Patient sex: M
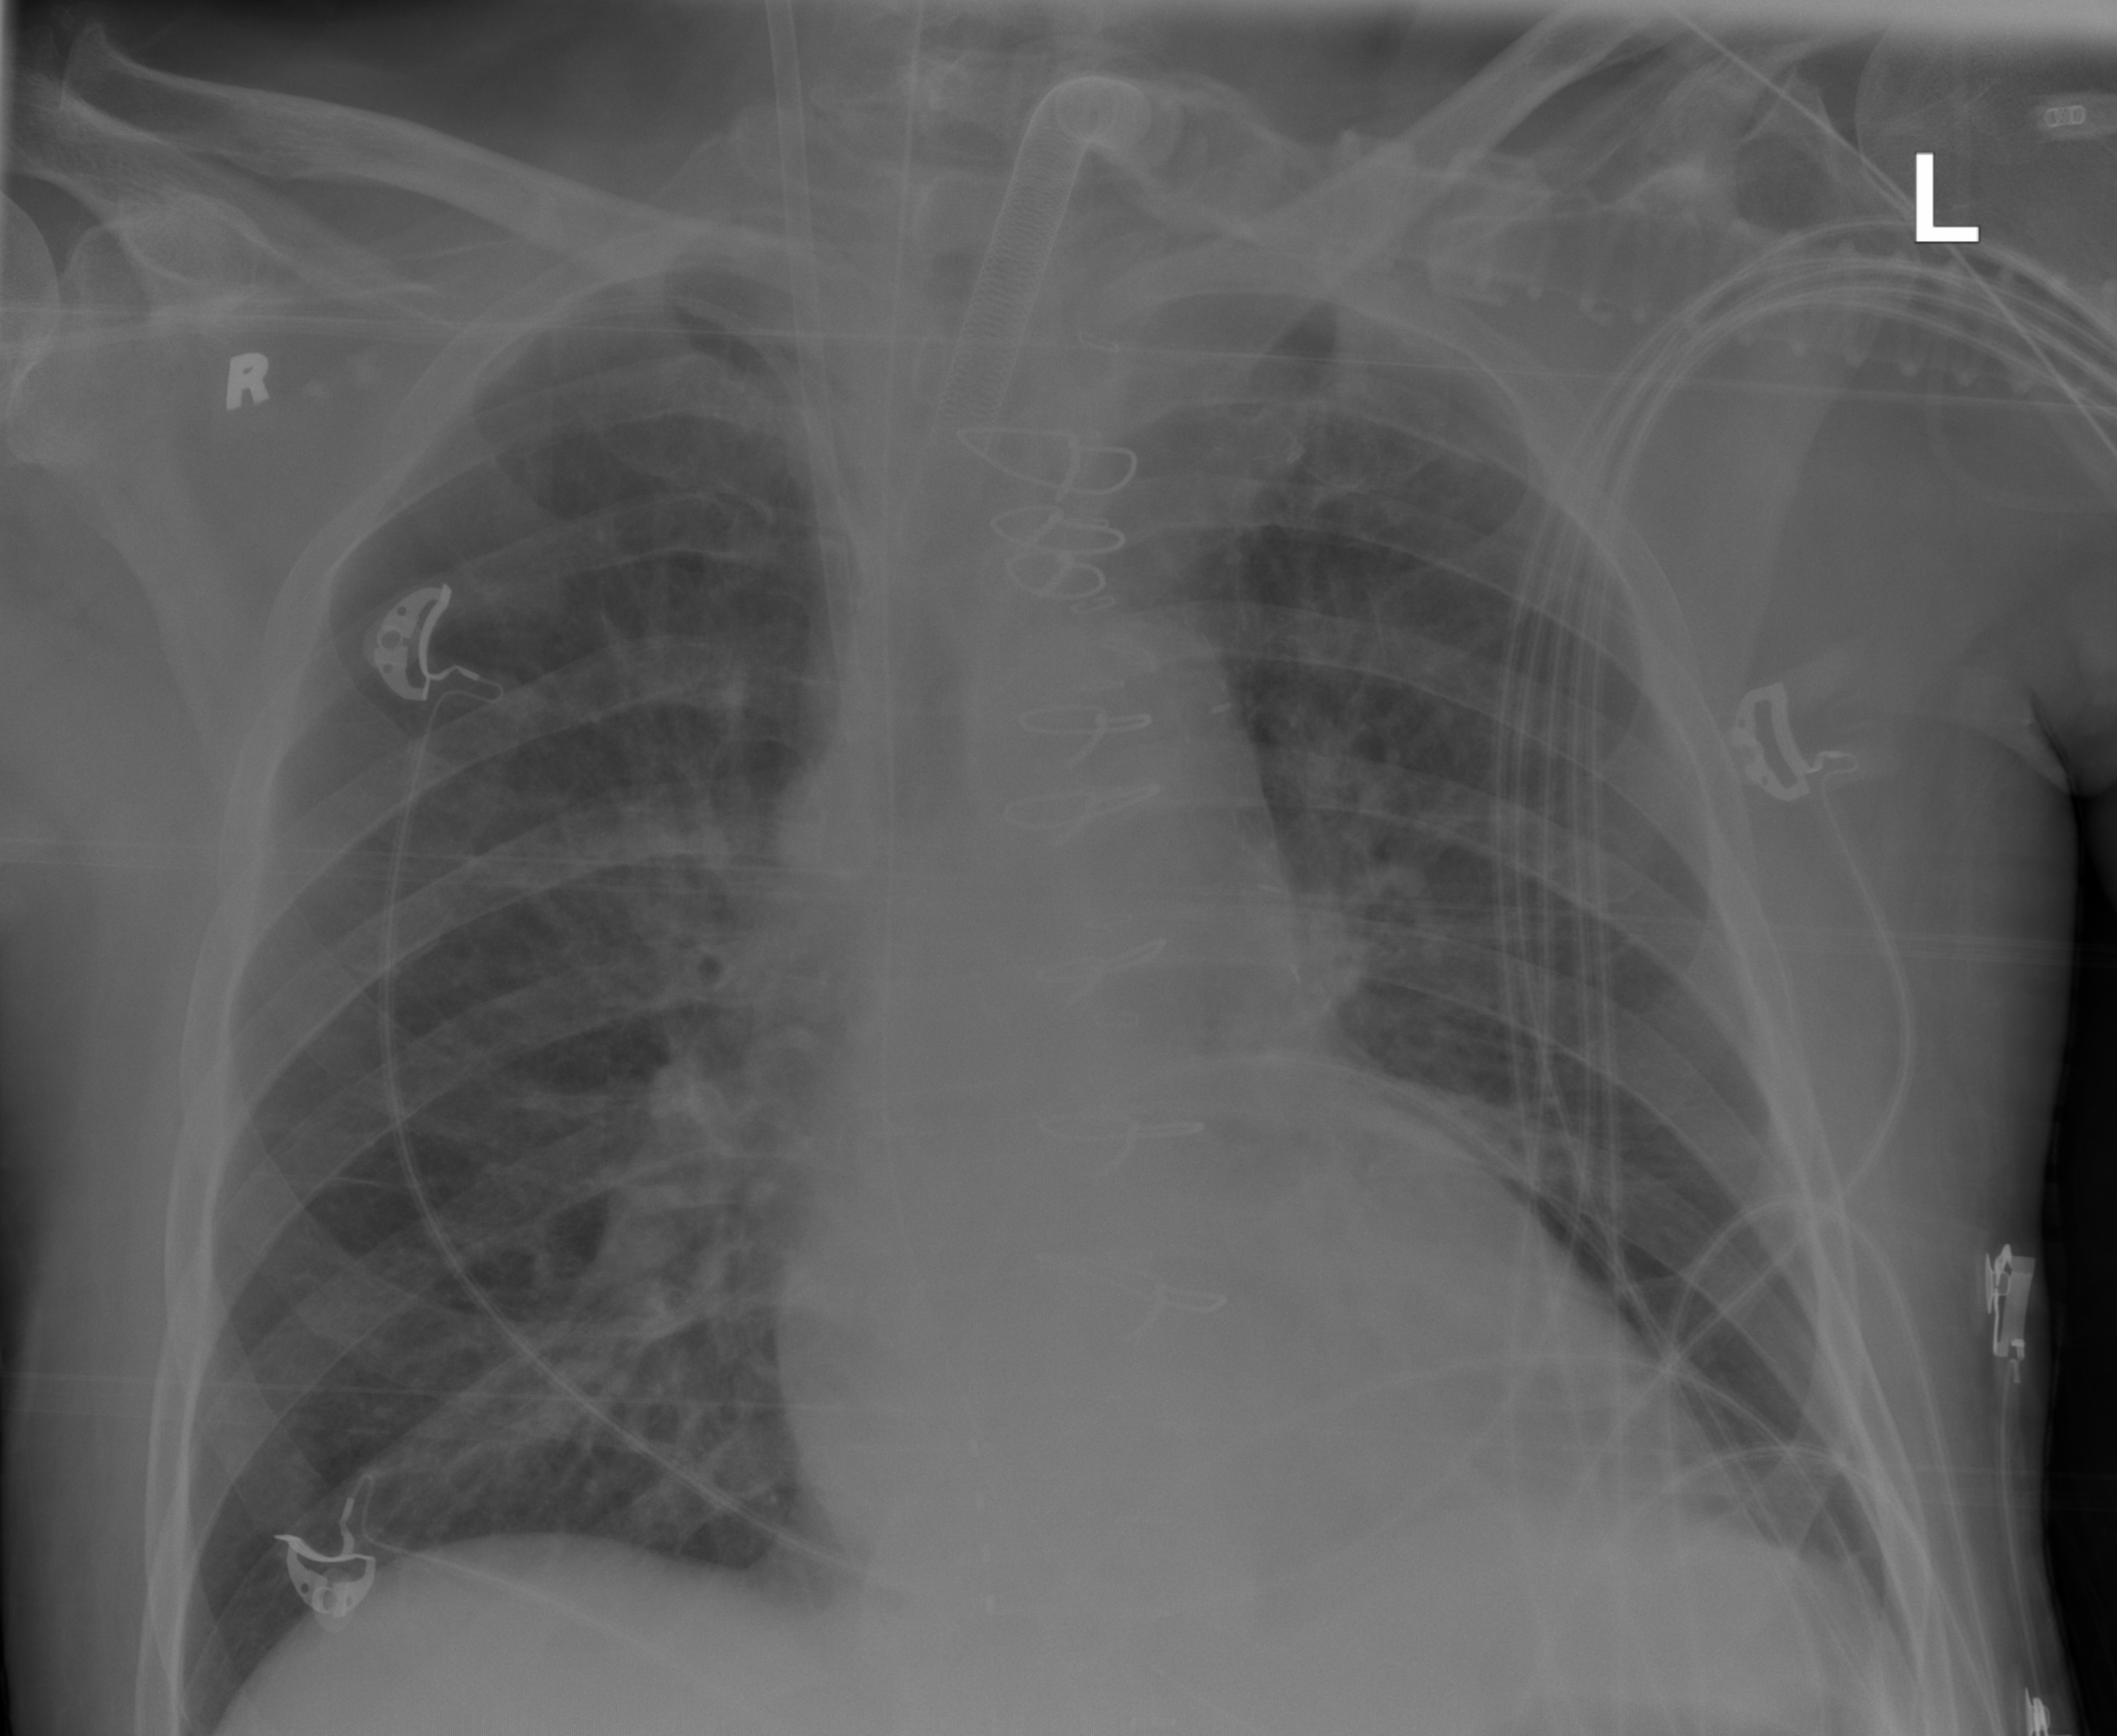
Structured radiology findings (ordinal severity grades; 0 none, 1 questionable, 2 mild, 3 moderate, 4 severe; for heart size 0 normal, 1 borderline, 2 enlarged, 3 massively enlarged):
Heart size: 0
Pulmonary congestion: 2
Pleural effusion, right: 0
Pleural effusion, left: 0
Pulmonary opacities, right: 0
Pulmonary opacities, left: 0
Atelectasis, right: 0
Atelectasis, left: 0